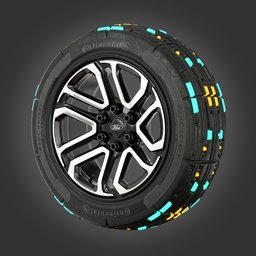
Label: mechanical